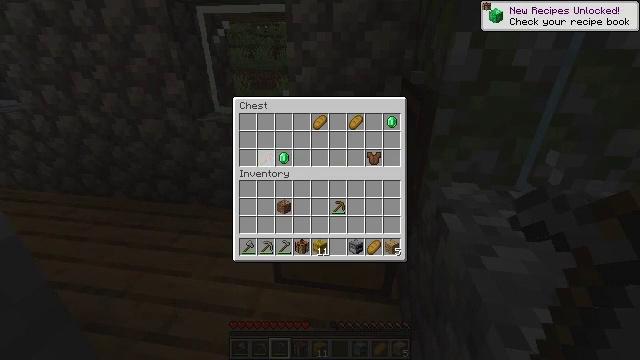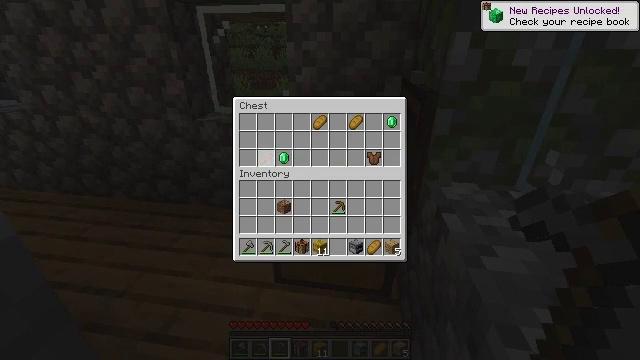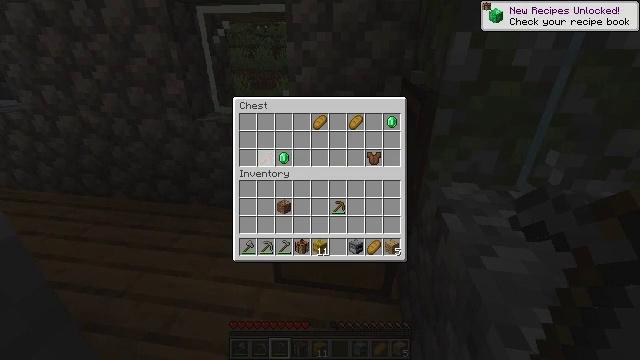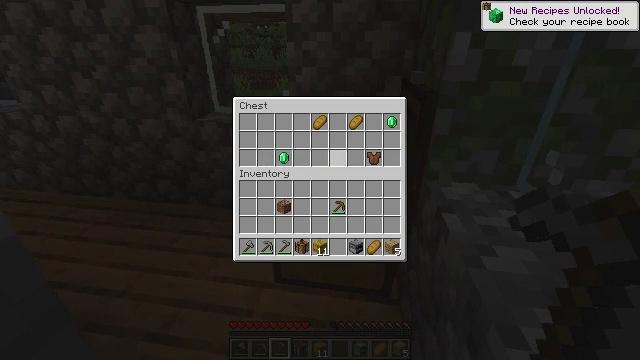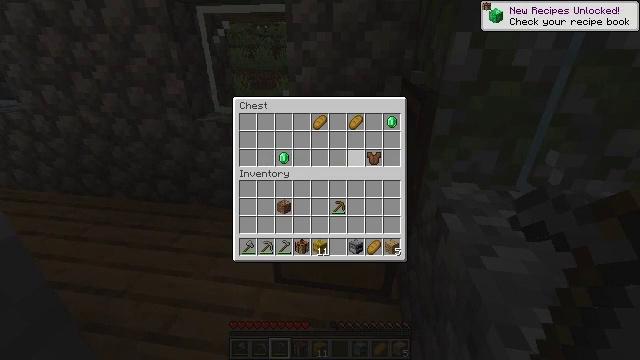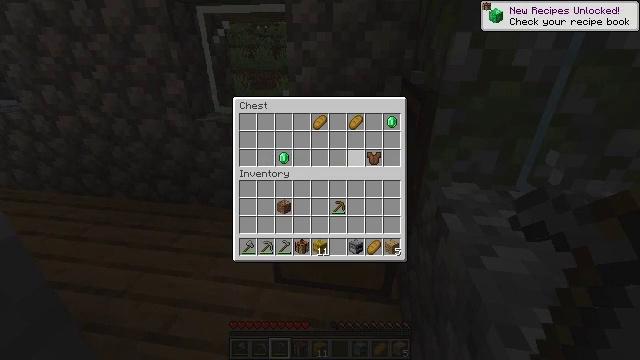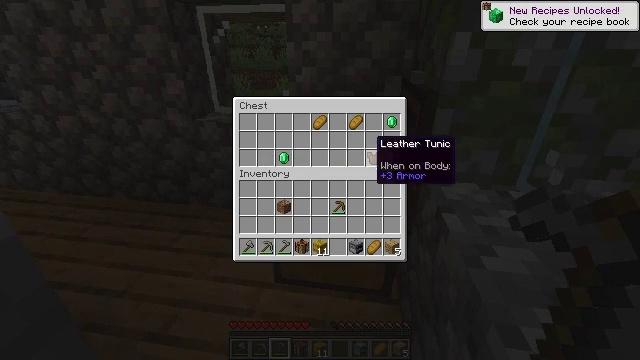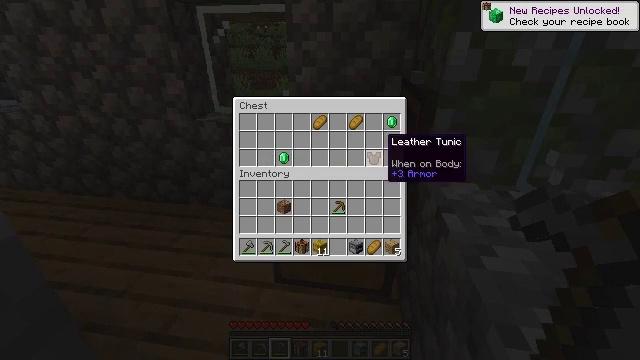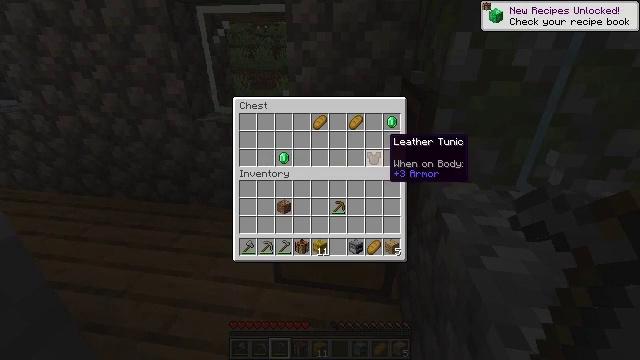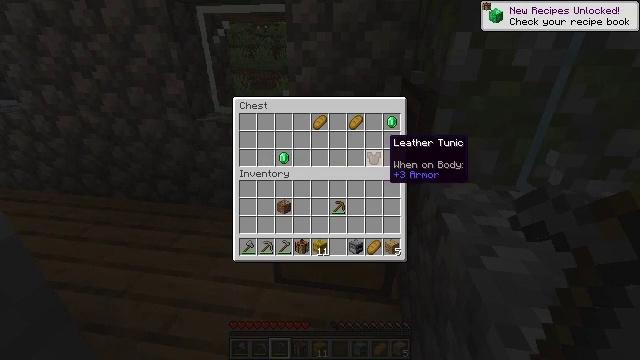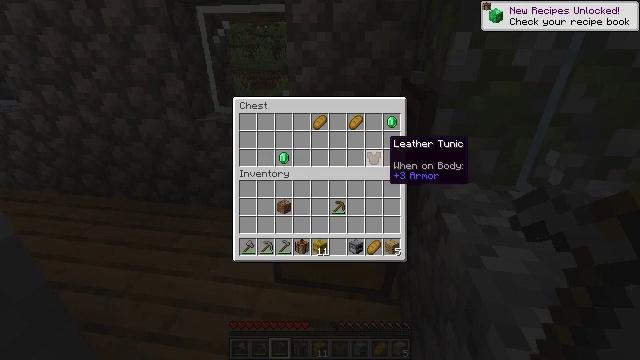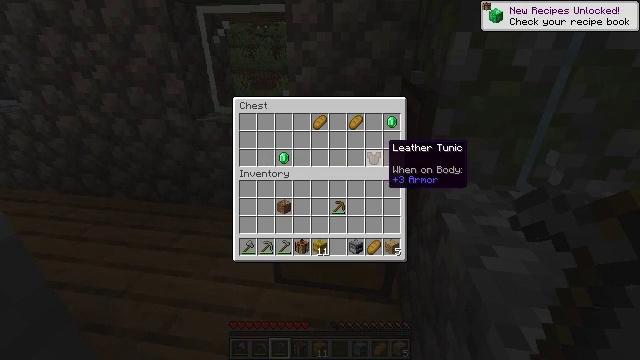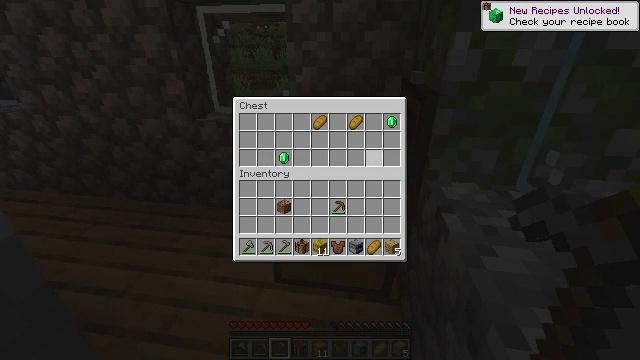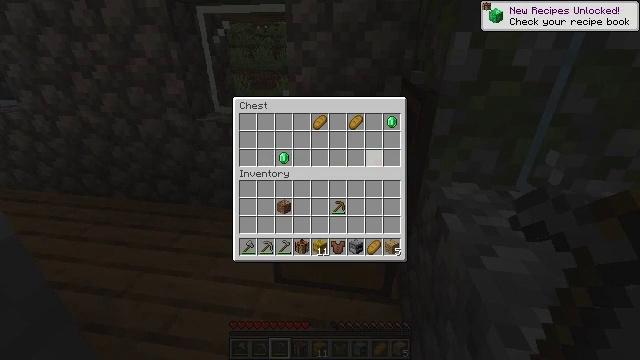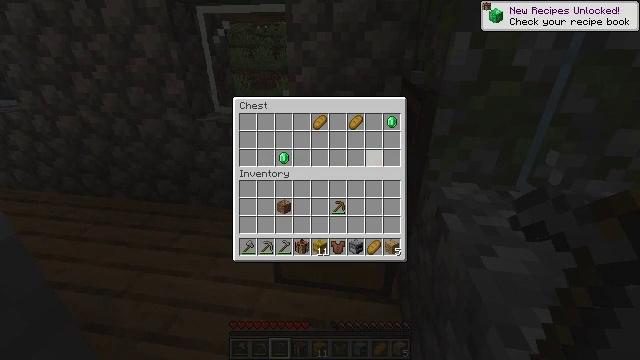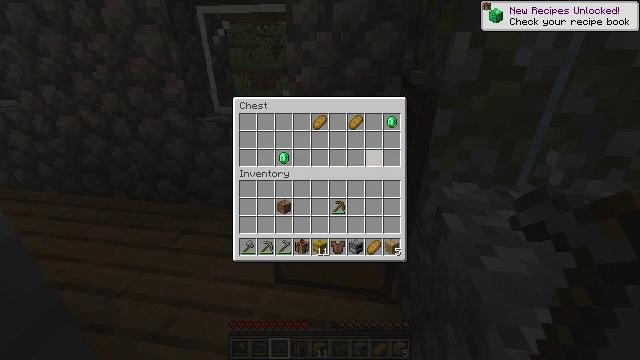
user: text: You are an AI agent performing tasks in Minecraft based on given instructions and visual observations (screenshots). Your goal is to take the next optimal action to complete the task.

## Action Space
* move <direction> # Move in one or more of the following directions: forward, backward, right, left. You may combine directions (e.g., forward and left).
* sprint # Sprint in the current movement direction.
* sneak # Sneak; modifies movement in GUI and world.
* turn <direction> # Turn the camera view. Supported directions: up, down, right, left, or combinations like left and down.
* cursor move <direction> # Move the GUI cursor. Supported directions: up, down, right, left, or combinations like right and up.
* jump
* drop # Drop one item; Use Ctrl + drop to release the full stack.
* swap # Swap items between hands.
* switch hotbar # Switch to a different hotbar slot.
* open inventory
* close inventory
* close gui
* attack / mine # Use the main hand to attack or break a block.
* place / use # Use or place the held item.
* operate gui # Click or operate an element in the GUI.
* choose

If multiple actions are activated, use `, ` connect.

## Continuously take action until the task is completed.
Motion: motion action
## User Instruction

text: Break the oxeye daisy to gather it.
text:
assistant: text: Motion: sneak, operate gui
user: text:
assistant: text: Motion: sneak, cursor move right, operate gui
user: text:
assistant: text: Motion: sneak, cursor move right
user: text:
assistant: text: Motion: sneak, cursor move right
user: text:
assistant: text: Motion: sneak, cursor move right
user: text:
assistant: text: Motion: sneak, cursor move right
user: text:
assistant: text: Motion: sneak, cursor move right
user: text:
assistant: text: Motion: sneak
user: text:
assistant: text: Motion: sneak
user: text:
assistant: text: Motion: sneak
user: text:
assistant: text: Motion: sneak
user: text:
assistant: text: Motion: sneak, operate gui
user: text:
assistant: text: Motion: sneak, operate gui
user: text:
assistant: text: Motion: sneak, operate gui
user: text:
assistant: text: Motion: sneak
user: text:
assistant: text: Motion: sneak, cursor move left and up
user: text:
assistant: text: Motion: sneak
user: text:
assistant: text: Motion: sneak
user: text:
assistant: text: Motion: sneak
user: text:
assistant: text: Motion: sneak
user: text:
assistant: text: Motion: sneak
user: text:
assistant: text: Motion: sneak
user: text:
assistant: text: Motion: sneak, operate gui
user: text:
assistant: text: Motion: sneak, operate gui
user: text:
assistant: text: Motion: sneak, operate gui
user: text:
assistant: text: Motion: sneak
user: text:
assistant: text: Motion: sneak
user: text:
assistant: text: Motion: sneak, cursor move left
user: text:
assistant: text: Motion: sneak, cursor move left
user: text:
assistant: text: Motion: sneak